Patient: sex M, age 45
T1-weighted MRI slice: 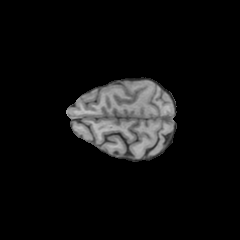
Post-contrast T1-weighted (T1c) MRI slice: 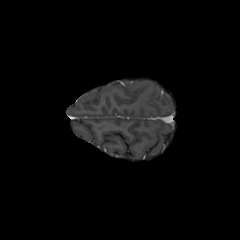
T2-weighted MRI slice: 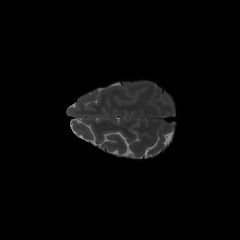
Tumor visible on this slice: no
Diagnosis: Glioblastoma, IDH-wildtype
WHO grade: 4